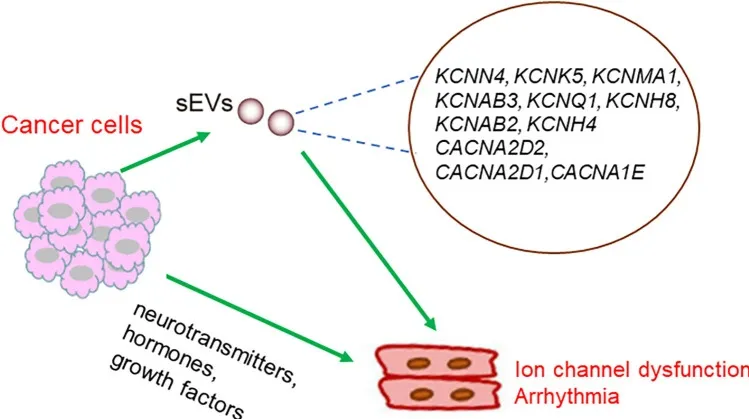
Possible mechanisms underlying the crosstalk between cancer cells and cardiomyocytes. Molecules secreted from cancer cells translocate into the heart, either through sEVs or other forms of particles, and regulate the expression or activity of cardiomyocytes localized ion channels. Alternatively, neurotransmitters, hormones, and growth factors secreted from cancer cells might mediate the crosstalk between cancer cells and cardiomyocytes.
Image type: pathology (immunostaining)